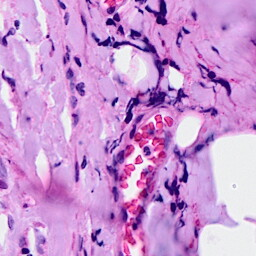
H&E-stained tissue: Breast